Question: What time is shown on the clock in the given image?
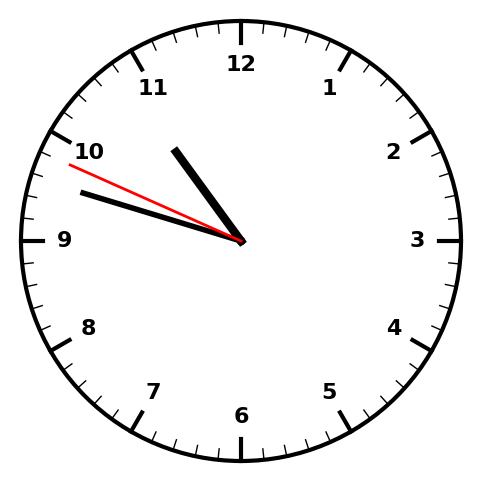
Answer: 10:47:49